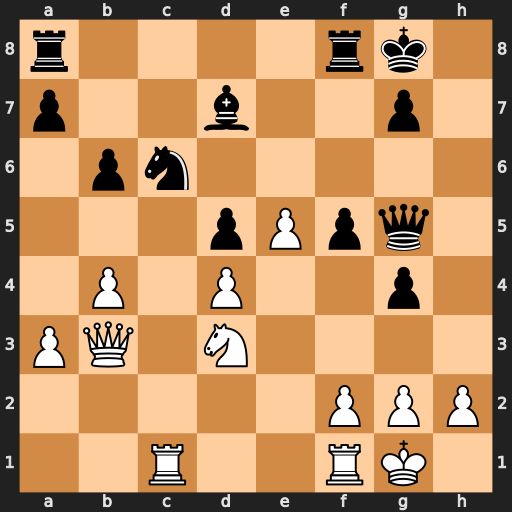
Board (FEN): r4rk1/p2b2p1/1pn5/3pPpq1/1P1P2p1/PQ1N4/5PPP/2R2RK1
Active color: w
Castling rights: -
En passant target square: -
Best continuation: Qxd5+ Kh7 Qxd7